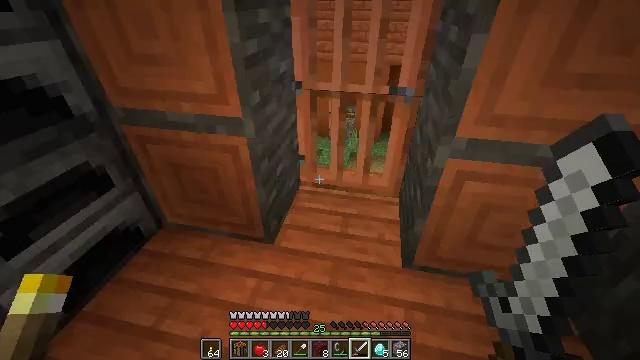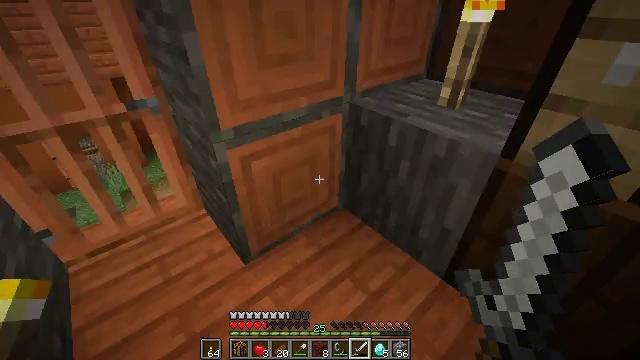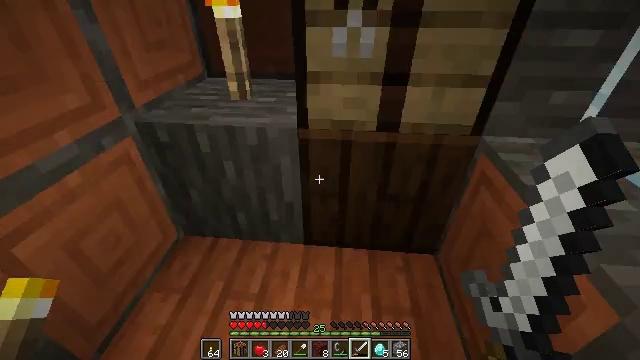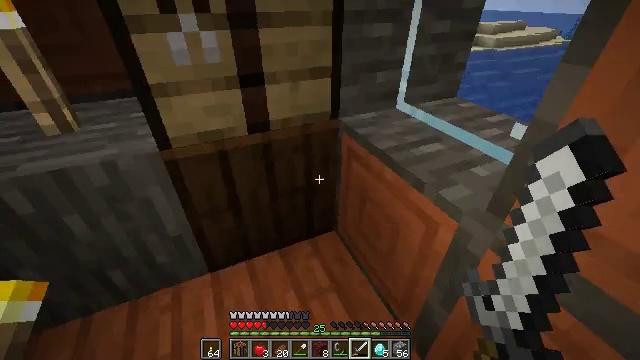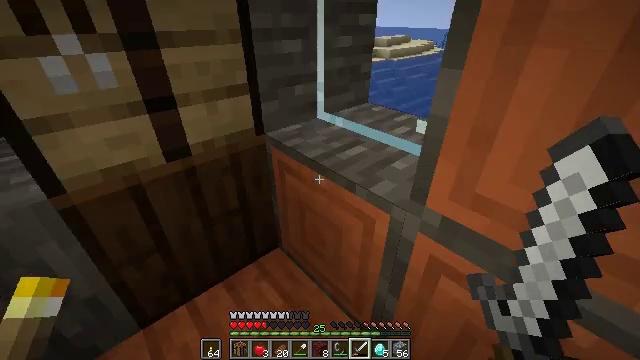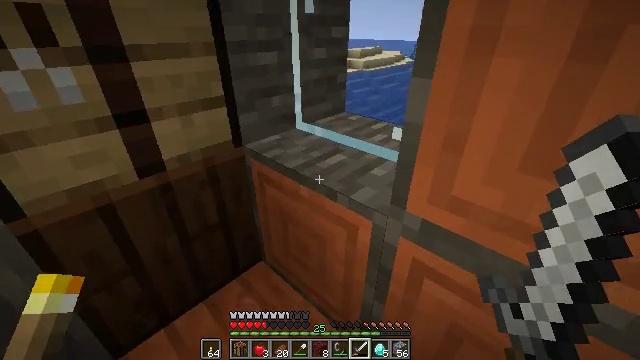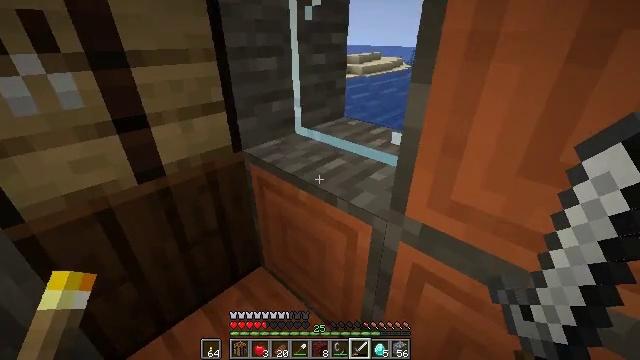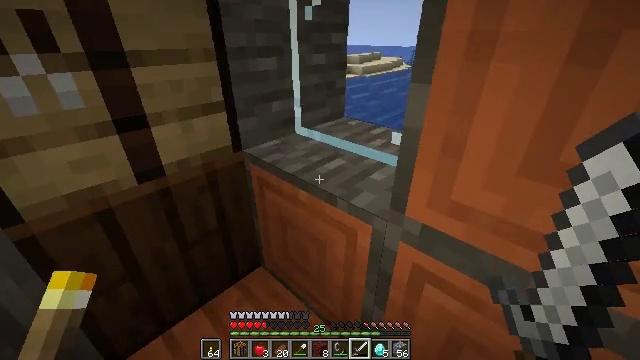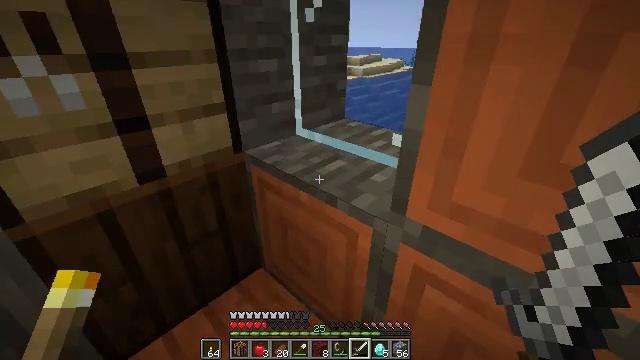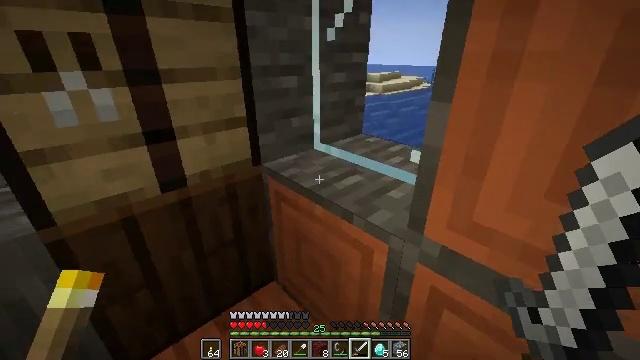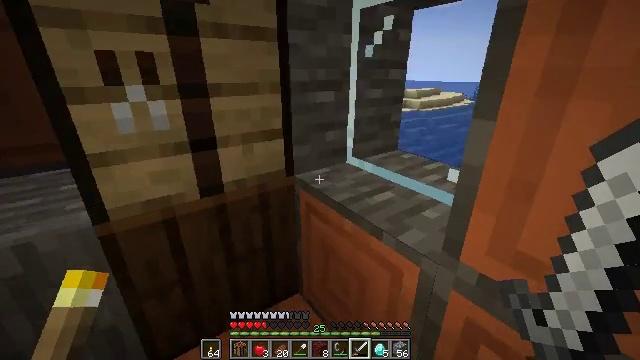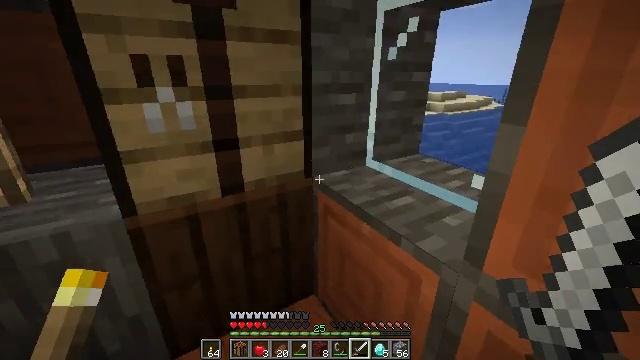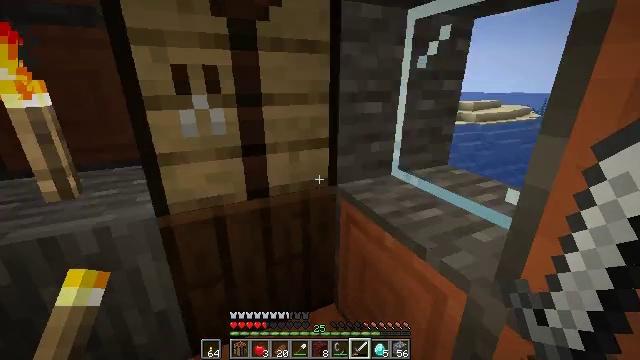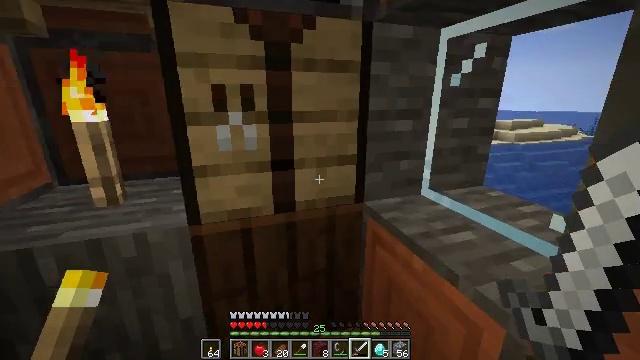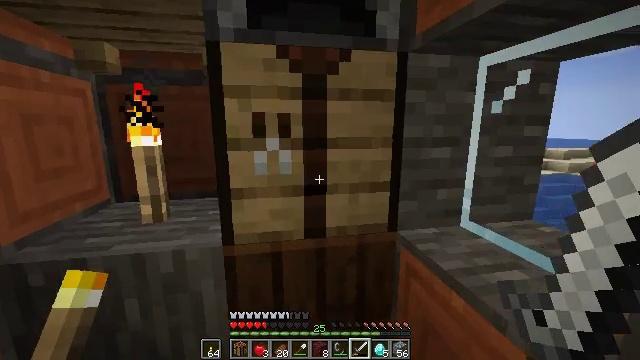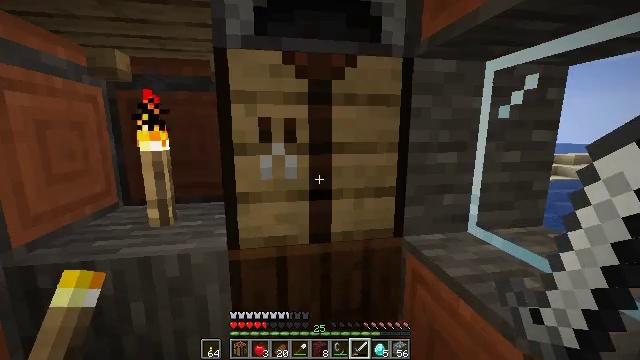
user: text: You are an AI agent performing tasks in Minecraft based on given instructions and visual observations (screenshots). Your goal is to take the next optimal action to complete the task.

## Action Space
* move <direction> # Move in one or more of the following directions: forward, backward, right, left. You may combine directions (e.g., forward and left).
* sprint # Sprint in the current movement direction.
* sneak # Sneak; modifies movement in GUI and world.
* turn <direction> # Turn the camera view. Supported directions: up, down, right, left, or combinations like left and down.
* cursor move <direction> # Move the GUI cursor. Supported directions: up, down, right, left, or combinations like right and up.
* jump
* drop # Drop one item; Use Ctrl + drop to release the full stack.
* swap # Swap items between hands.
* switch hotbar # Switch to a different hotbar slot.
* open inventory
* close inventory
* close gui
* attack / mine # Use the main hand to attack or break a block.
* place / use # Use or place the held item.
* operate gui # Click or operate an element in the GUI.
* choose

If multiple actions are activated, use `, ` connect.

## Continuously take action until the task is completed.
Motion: motion action
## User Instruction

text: Craft a diamond sword with diamonds and a stick.
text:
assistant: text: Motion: turn right
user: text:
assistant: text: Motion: turn right
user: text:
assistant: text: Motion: turn right
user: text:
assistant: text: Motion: turn right and up
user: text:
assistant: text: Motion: turn right and up
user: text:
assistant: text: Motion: turn up
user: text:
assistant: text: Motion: no_op
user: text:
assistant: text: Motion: no_op
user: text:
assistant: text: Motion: turn left and up
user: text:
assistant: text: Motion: turn left and up
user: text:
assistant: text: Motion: turn left
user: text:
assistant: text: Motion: turn left and up
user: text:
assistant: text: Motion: turn left and up
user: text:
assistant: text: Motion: turn left and up
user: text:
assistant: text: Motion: turn left and up
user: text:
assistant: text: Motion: use / place
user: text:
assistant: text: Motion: use / place
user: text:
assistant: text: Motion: use / place
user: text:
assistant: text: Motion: use / place
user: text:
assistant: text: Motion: no_op
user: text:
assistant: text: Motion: no_op
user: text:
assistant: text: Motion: no_op
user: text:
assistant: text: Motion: no_op
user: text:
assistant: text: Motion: no_op
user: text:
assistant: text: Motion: no_op
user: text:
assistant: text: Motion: cursor move right
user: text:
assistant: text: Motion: no_op
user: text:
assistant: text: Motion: no_op
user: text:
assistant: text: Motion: no_op
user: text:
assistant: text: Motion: no_op